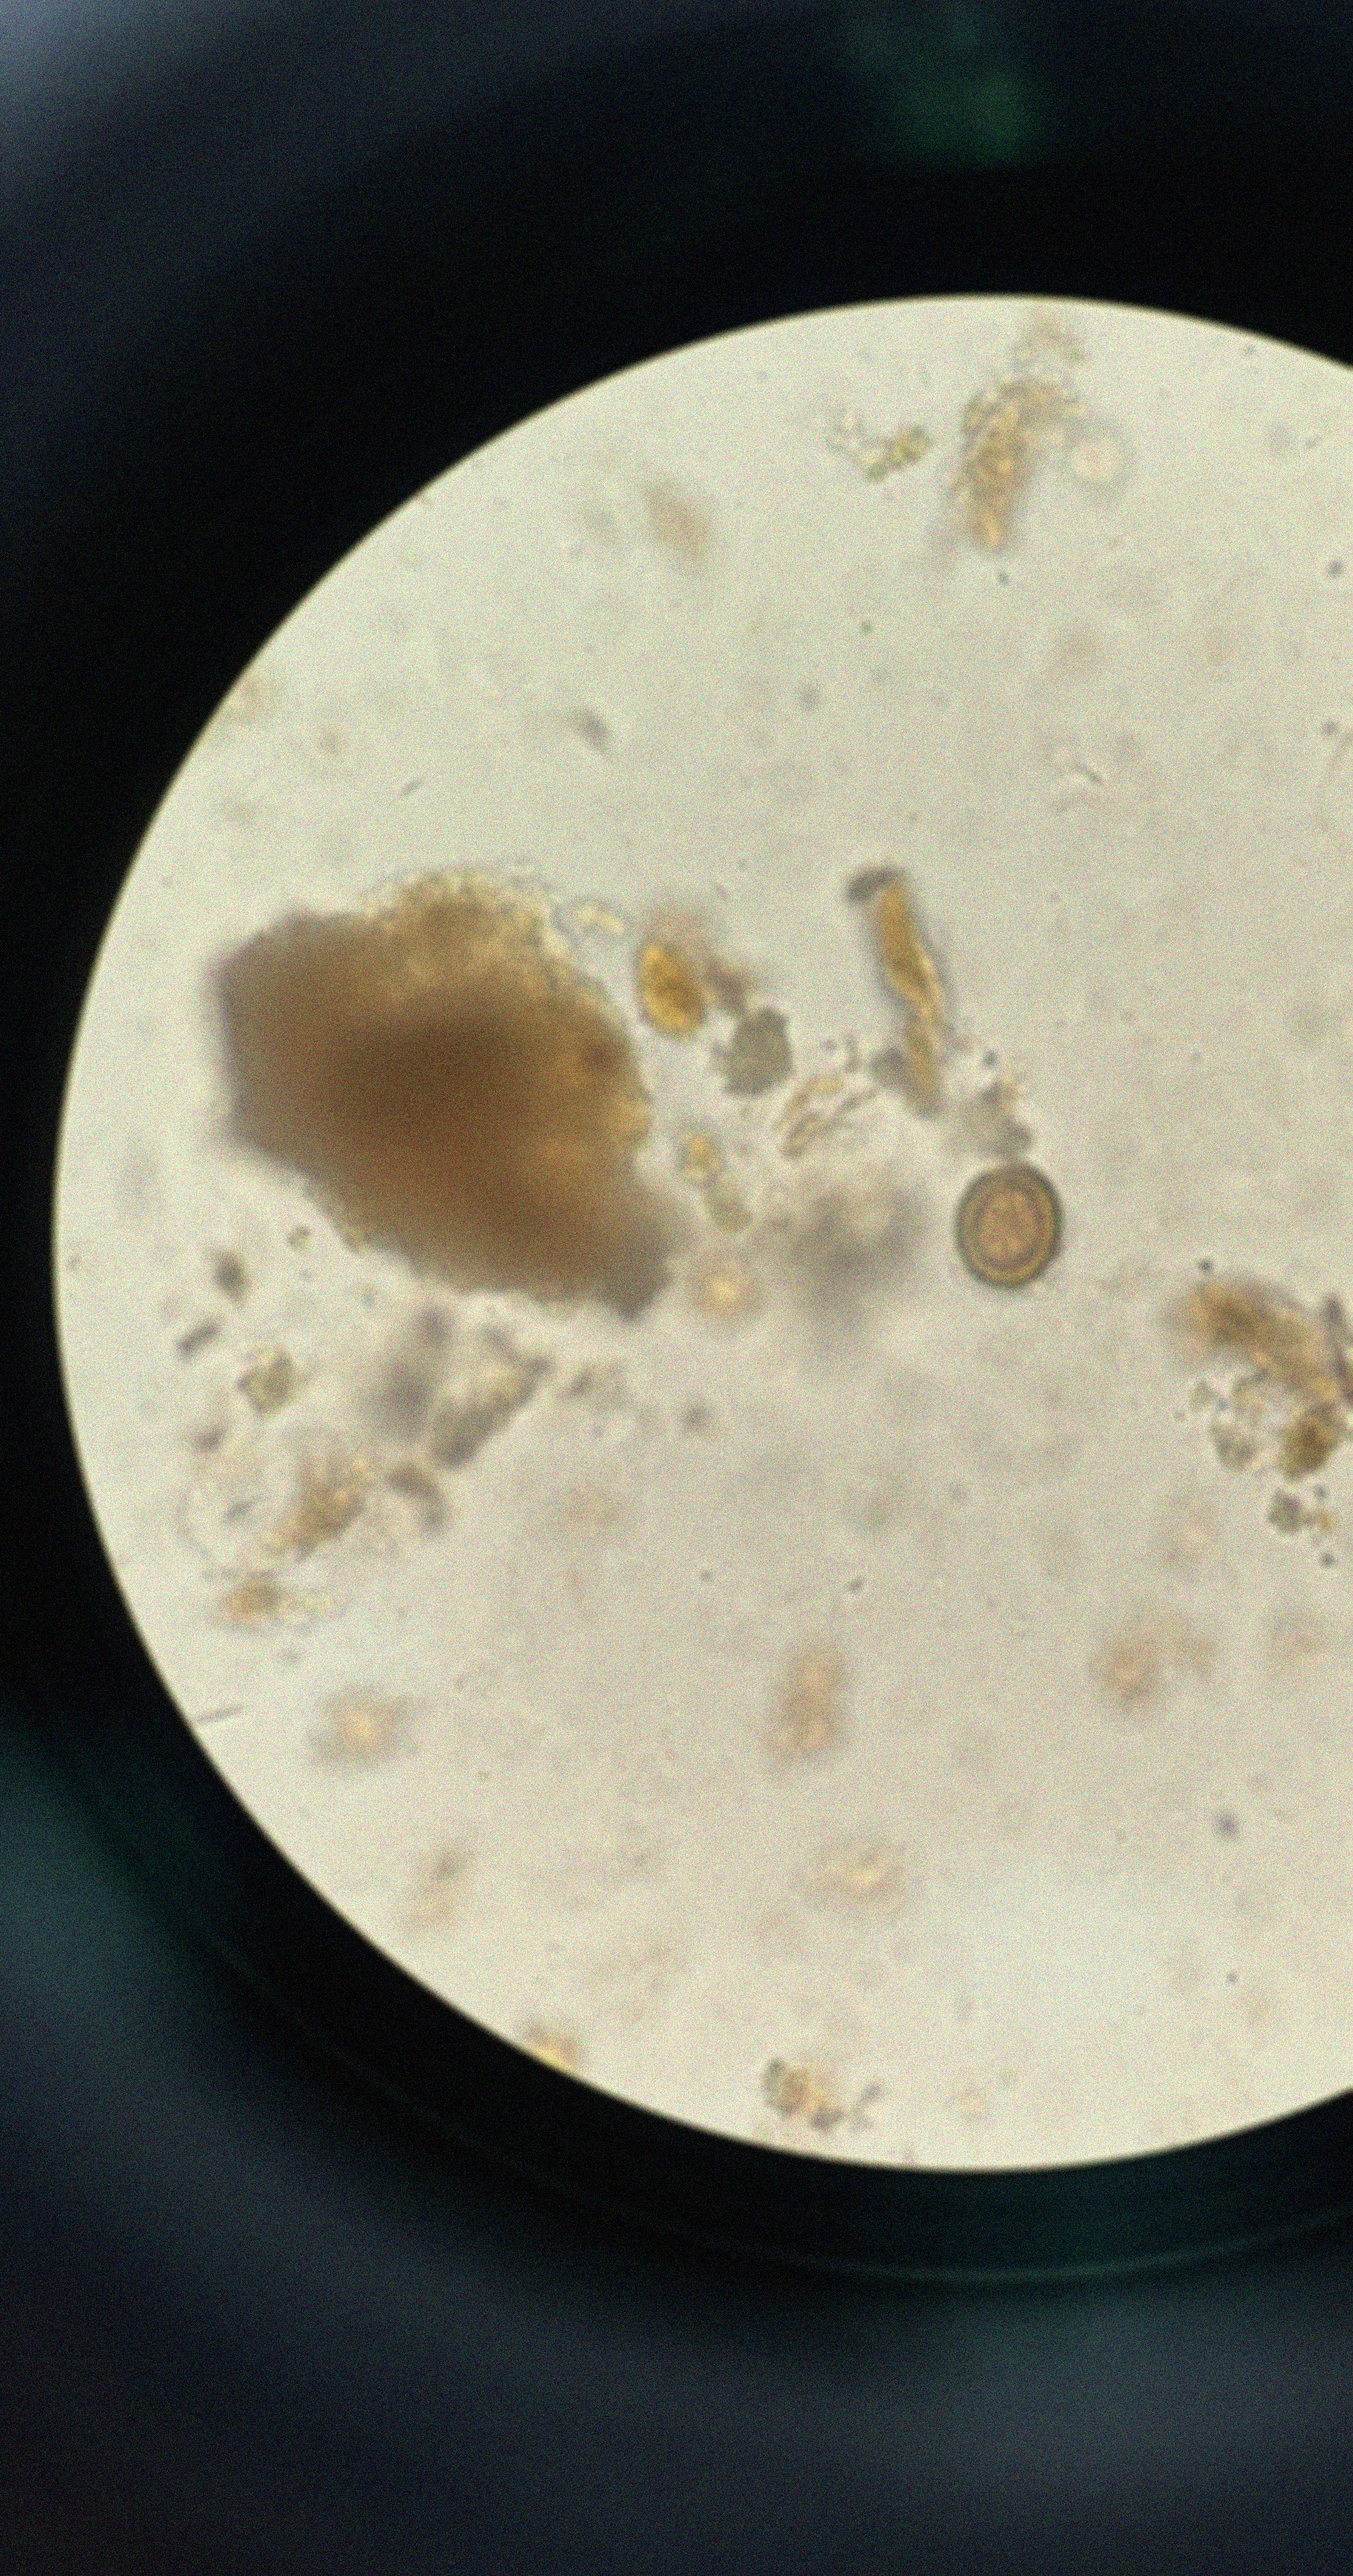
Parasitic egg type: Taenia spp. egg